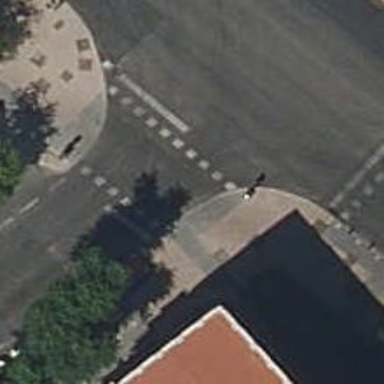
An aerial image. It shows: Zebra crossing with traffic signals. The crossing is marked by traffic lights.